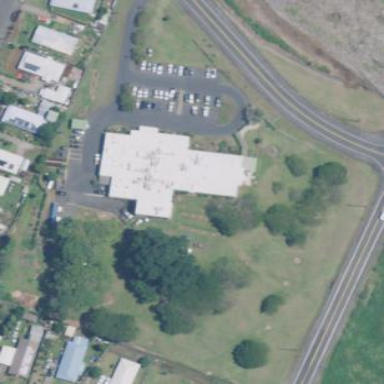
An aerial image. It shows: Healthcare facility identified as hospital.